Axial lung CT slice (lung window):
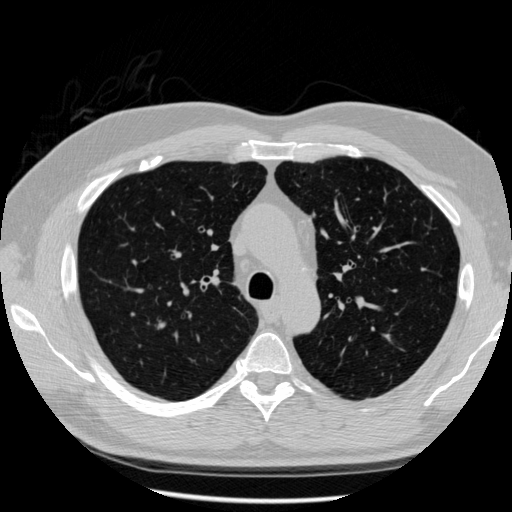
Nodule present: no